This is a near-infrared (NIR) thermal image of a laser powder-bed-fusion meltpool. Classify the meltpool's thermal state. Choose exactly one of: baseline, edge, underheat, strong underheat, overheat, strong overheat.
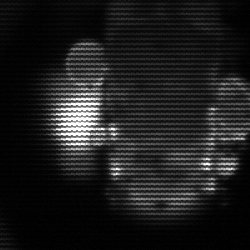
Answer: strong underheat